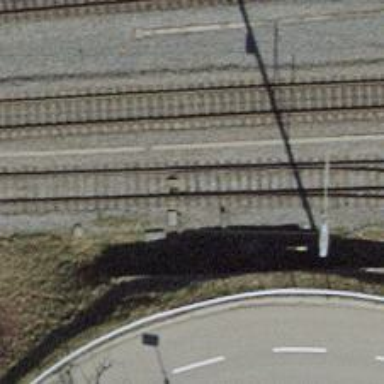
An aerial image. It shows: Railway switch.